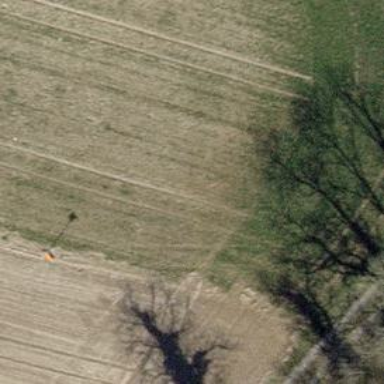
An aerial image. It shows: Pipeline marker.